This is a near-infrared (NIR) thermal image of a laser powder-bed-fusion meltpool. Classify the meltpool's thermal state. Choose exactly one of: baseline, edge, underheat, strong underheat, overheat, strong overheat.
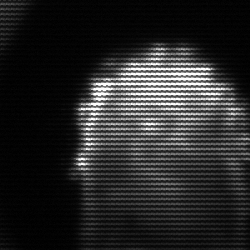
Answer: baseline